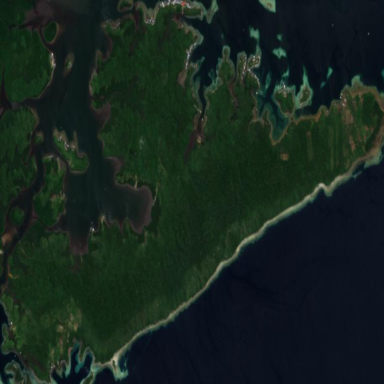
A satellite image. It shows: Island with natural coastline.